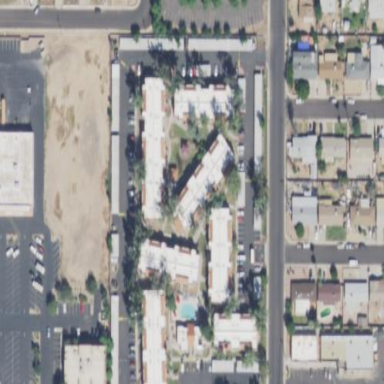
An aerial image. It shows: Residential area with apartments.